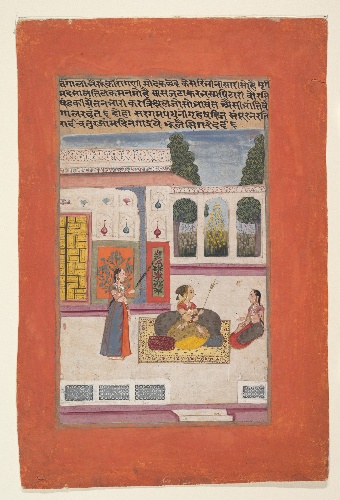
Date: 1709
Object type: Folio
Classification: Paintings
Medium: Ink, opaque watercolor, and gilt on paper
Culture: India (Rajasthan, Amber)
Dimensions: 13 3/4 x 9 1/8 in. (34.9 x 23.2 cm)
Department: Asian Art
Credit line: Rogers Fund, 1958
Accession year: 1958
Repository: Metropolitan Museum of Art, New York, NY
Tags: Women